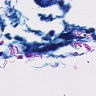
Metastatic tissue present: no